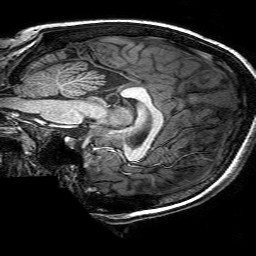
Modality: T1w
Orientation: sagittal
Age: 20
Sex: female